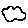
Label: cloud